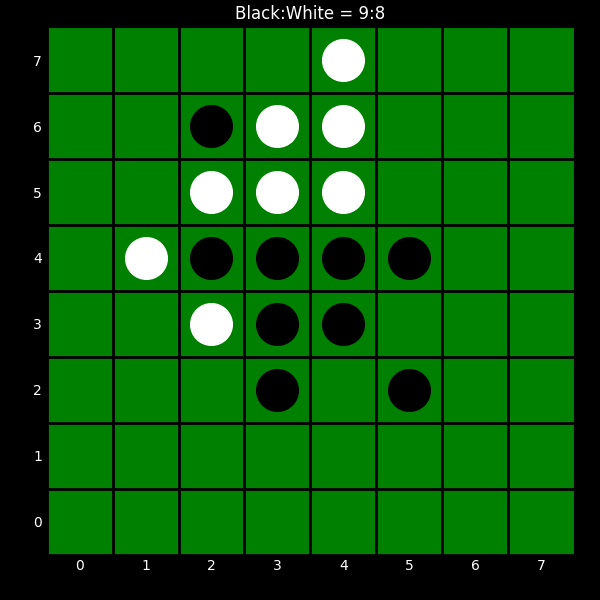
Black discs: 9
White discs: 8